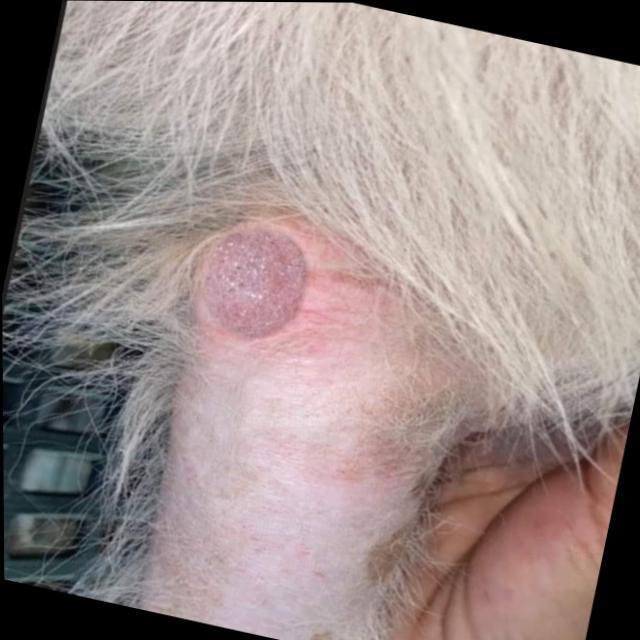
Canine ringworm (Dermatophytosis) — fungal infection caused by Microsporum or Trichophyton. Presents with circular alopecia, scaling, crusting, and broken hairs.